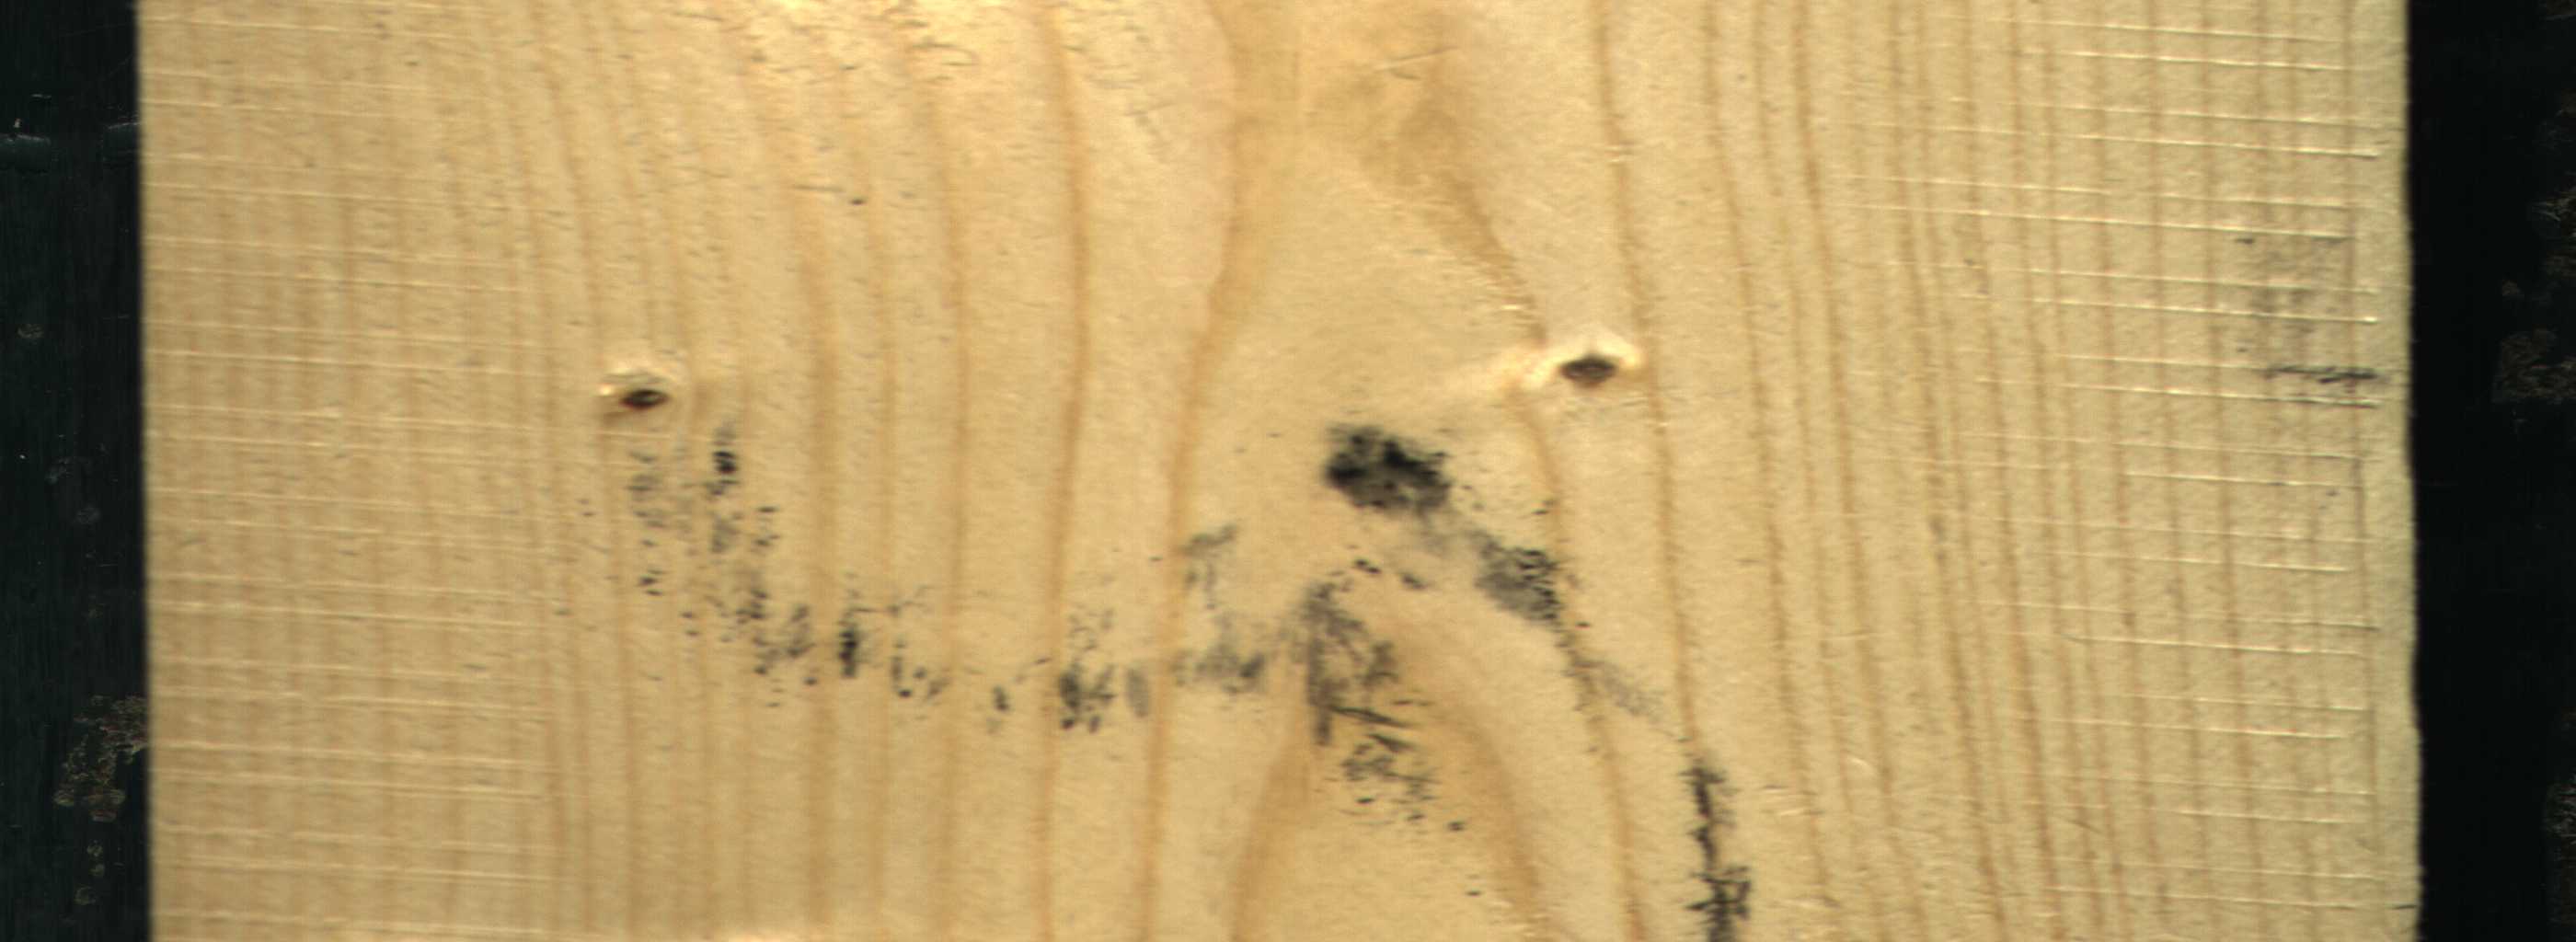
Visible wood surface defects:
Live_Knot
Live_Knot